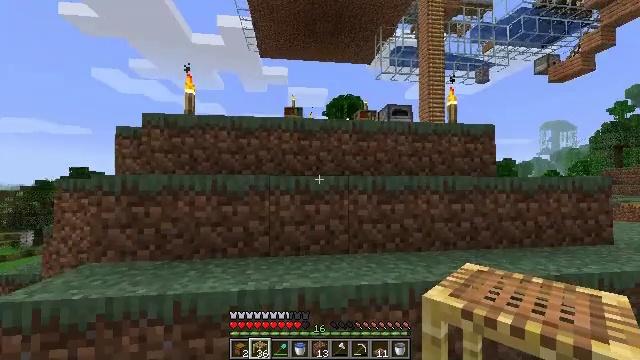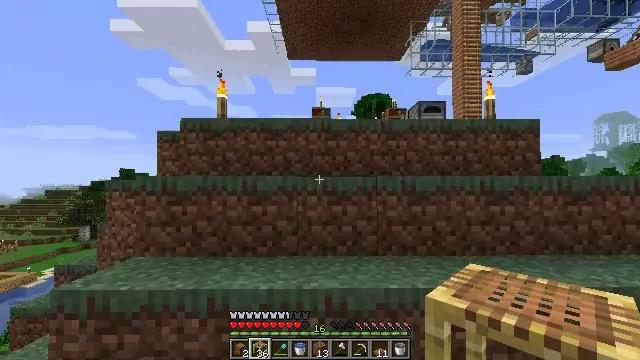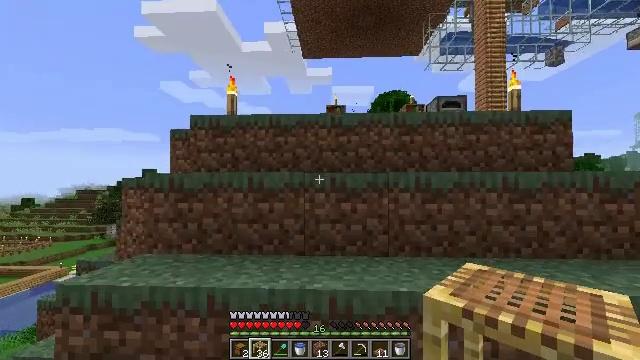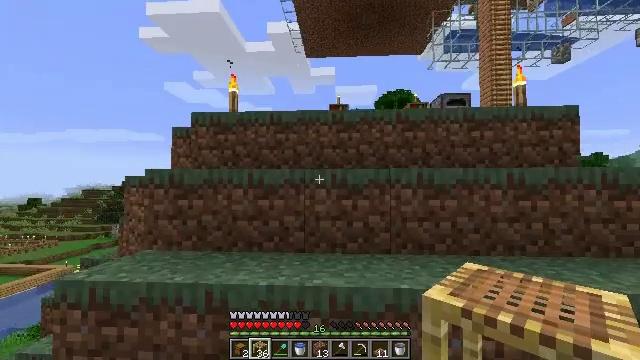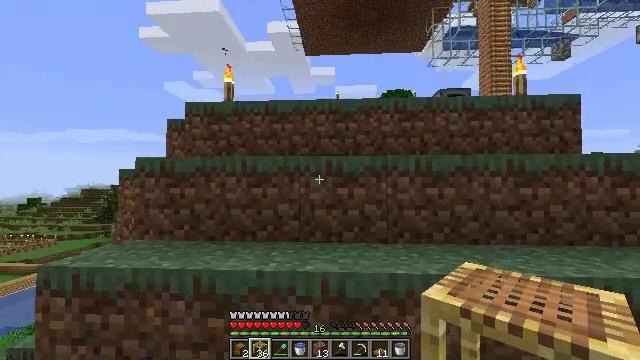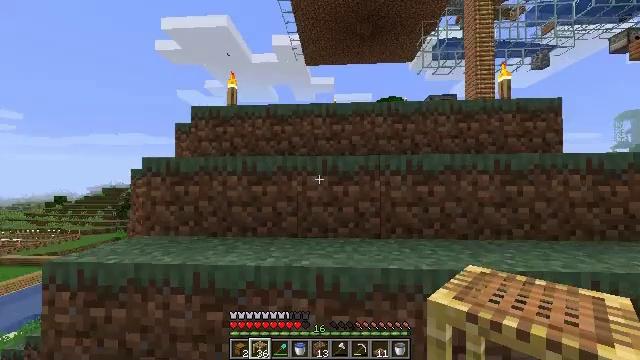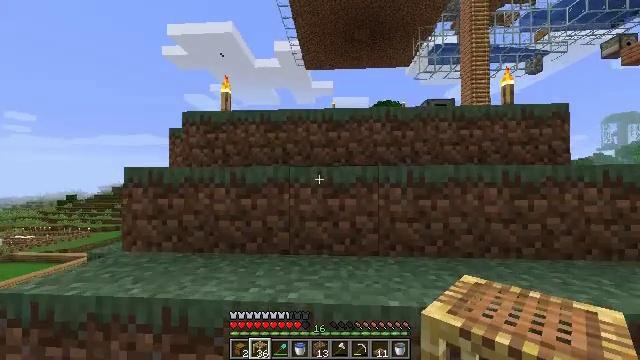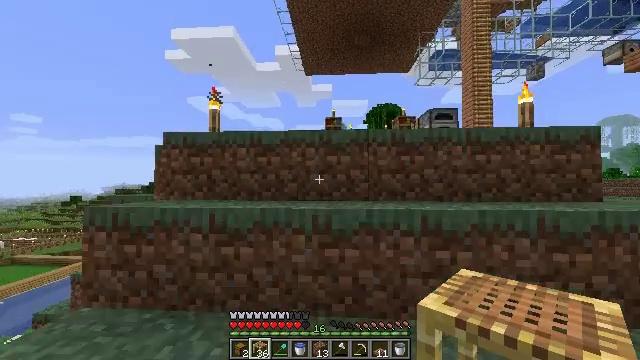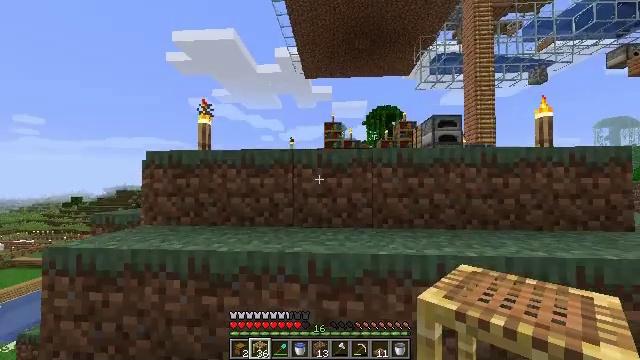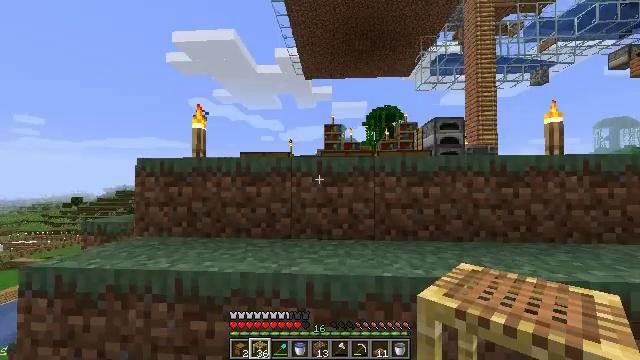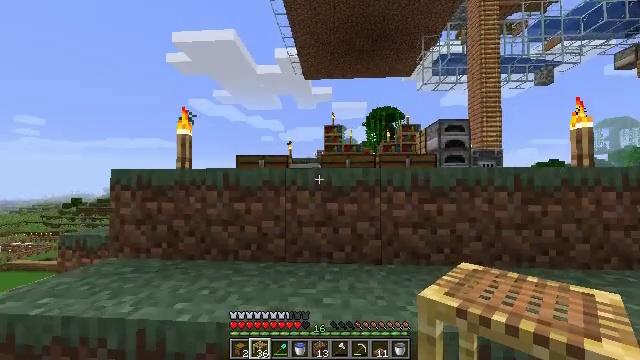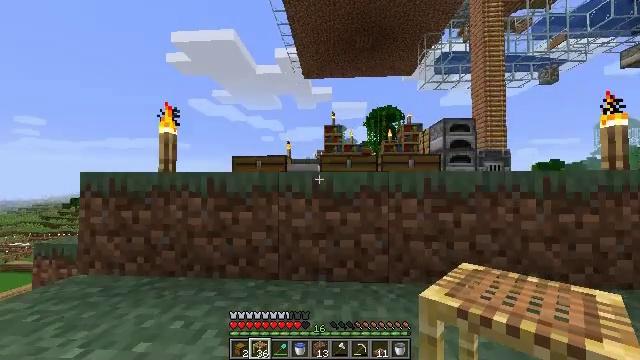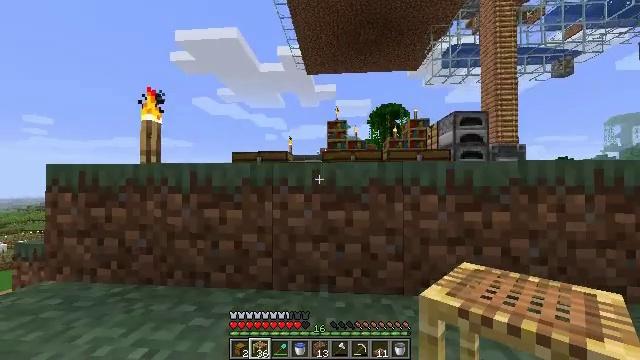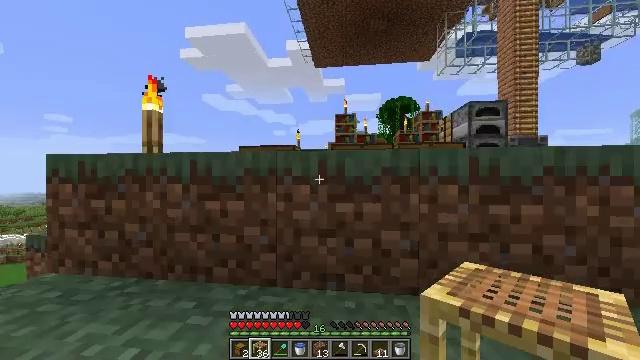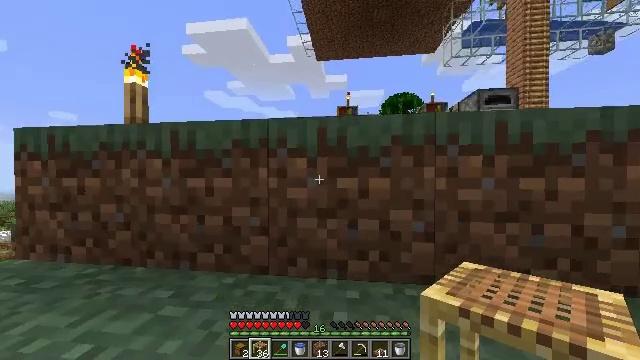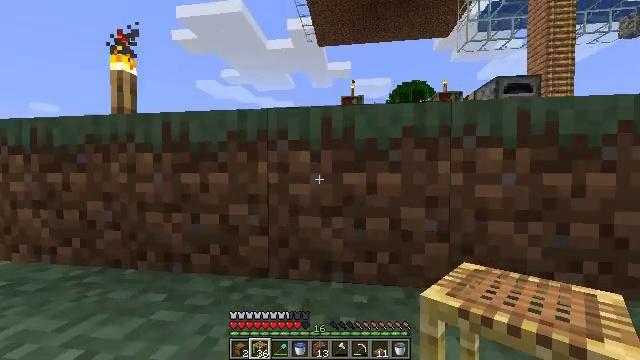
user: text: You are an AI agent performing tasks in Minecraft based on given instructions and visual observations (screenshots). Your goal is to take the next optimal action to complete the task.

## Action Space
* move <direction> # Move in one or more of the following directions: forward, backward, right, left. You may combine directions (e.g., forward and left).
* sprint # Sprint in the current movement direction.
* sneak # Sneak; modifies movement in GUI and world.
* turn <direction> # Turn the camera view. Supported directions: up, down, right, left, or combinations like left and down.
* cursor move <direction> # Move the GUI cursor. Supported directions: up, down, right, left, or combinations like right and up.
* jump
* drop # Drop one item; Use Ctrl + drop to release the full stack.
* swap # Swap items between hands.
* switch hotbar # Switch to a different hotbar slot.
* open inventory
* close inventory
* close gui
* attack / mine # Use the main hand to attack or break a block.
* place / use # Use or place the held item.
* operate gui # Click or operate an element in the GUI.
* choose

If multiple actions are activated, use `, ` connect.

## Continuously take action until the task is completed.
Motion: motion action
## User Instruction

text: Create a jungle sign in the crafting grid.
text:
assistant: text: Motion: move forward, turn left, jump
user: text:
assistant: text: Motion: move forward, turn left, jump
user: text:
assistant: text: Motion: move forward, sprint, jump
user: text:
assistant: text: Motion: move forward, sprint, jump
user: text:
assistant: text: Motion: move forward, sprint, jump
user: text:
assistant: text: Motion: move forward, sprint, jump
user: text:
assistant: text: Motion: move forward, jump
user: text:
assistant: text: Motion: move forward, jump
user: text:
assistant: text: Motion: move forward, jump
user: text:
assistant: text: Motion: move forward, jump
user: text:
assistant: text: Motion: move forward, jump
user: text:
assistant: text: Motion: move forward, jump
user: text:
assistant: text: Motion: move forward, turn left and down, jump
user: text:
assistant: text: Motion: move forward, sprint, jump
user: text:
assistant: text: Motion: move forward, sprint, jump
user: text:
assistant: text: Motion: move forward, sprint, turn down, jump
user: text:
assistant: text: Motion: move forward, sprint, jump
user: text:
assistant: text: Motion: move forward, jump
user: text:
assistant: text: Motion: move forward, jump
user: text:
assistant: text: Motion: move forward, jump
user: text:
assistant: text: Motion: move forward, jump
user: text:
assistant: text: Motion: move forward, jump
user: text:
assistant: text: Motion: move forward, jump
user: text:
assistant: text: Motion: move forward, sprint, jump
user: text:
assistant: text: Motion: move forward, sprint, jump
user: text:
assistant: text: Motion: move forward, sprint, jump
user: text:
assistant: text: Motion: move forward, turn down, jump
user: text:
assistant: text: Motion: move forward, jump
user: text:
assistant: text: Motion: move forward, turn down, jump
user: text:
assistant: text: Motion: move forward, turn down, jump